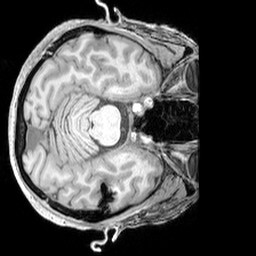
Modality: T1w
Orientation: axial
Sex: female
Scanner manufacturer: siemens
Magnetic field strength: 3 T
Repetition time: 2.3 s
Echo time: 0.00226 s